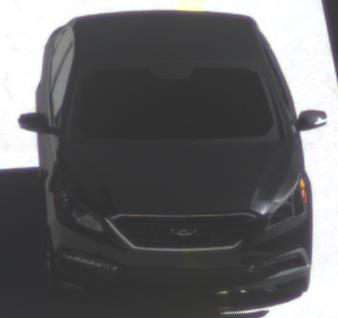
Make: Hyundai
Model: Sonata
Detailed model: Gen. 7
Model produced from: 2015
Model produced until: 2017
Doors: 4
Color: black
Road condition: dry road
Daytime: morning or afternoon
Contrast: high contrast